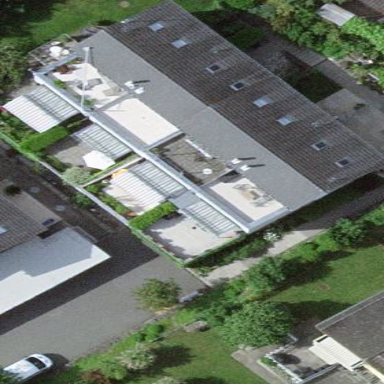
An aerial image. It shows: Simple house.